Question: When looking at mscorlib.dll via Object Browser in Visual Studio 2008, the IDE indicates that Int64 (as well as the other data types) has a base type of ValueType.
In C#, I am aware that structs (which Int64 is) do not support object inheritance. I even checked the type metadata of an assembly in which I declared a System.Int64 property of a class, and there was no indication of Int64 extending any classes. Structs can extend interfaces, and I am aware of this.
I am confused on why the struct Int64 is showing a BaseType of ValueType.
Could someone please explain?
d
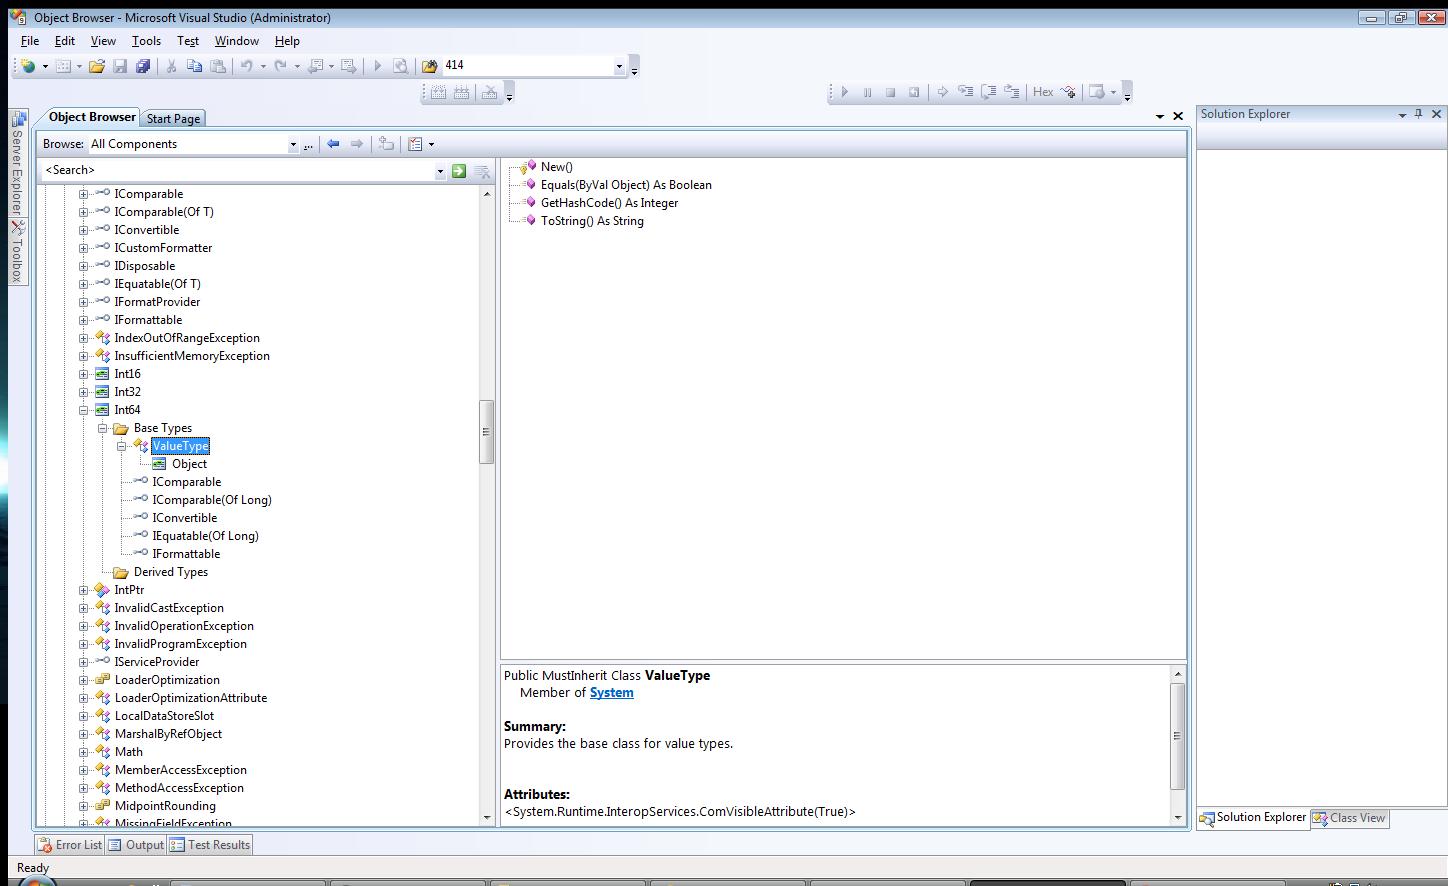
Answer: All value types implicitly inherit 'System.ValueType'.